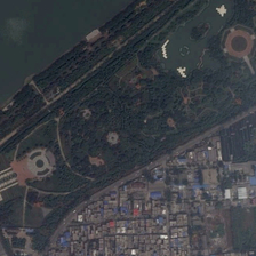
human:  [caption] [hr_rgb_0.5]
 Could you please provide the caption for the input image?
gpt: a park with many green trees is between a river and a urban area .

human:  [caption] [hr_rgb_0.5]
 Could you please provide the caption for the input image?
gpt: this large green park alongside the river is neighbor to the dense residential area .

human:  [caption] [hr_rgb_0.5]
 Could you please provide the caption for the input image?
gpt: there is a park built by the water near a residential area .

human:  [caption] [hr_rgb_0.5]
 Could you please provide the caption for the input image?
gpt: A pond Forest Park is between the lake and the lake.

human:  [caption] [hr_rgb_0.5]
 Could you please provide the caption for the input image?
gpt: A forest park with a pond is between the community and the lake.